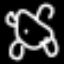
Label: frog